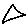
Label: triangle